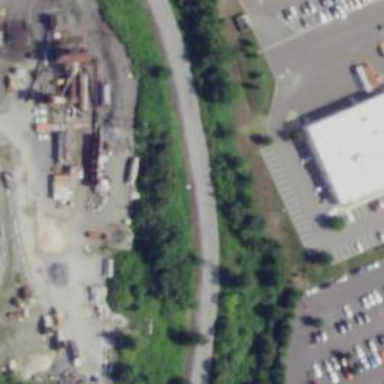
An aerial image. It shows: Abandoned railway spur.